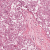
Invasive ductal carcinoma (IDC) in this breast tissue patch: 0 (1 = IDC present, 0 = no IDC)